Question: Question: Why when you make css shapes using the border tricks seen <URL> does it move the visual of your element out of its dom-box?
So I found these two questions while searching:
<URL>
<URL>
But I don't think that either addresses my question (though if I want to change my html structure I could probably use the answer from that first link.
Example pics to illustrate:

Which means that when I hover over the bottom half of that element it highlights the one below it.
I understand that even though I have a diamond visually the box-model says that it's still a rectangle,
Is there a way around this - with css/markup -, or do I have to go with the maping solution from the first link?
My source code incase anyone wants that:
'''
<header class="navigation">
<div class="nav">
<ul class='master_nav'>
<li><a href="#">Home</a></li>
<li><a href="#">About</a></li>
<li><a href="#" style="margin-left:-10px;">Resources</a></li>
<li><a href="#">FAQs</a></li>
</ul>
</div>
</header>
.navigation li{
height: 0;
width: 0;
margin: 10px 0;
list-style: none;
position: relative;
border: 70px solid transparent;
border-bottom: 90px solid #2B2B2B;
display: block;
}
.navigation li:after{
content: '';
position: absolute;
left: -70px; top: 90px;
width: 0;
height: 0;
border: 70px solid transparent;
border-top: 90px solid #2B2B2B;
}
.navigation li a{
height: 25px;
width: 100%;
display: inline-block;
text-decoration: none;
color: #b7b7b7;
position: absolute;
top: 75px;
left: -19px;
}
.navigation li:hover a{
color: #010101;
}
'''
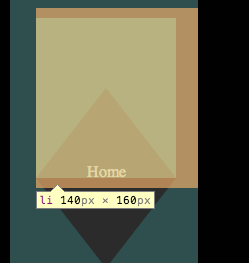
Answer: I'm not 100% sure why but you can get around it by making the '<a>' the hover target and filling the space:
'''
.navigation li a{
height:70px;
width: 80px;
display: block;
text-decoration: none;
color: #b7b7b7;
position: absolute;
top: 38px;
left: -40px;
padding-top: 40px;
text-align: center;
border: 1px solid yellow; //just to see it.
}
.navigation a:hover{
color: #010101;
}
'''
Here's a working pen <URL>
Getting it lined up perfectly might take a little trial and error but you can use the 'transform' property to rotate and skew the '<a>' to match the shape. I updated the pen.
I had to add some skew to match the shape of the diamonds, and then use a a '<span>' inside of the '<a>' to sort revert the changes. Skew messes with text so you might try to find a happy medium between the shape of your border diamonds and the shape you can make without using skew.
'''
.navigation li{
height: 0;
width: 0;
margin: 10px 0;
list-style: none;
position: relative;
border: 70px solid transparent;
border-bottom: 90px solid #2B2B2B;
display: block;
/* position fix */
top: -90px;
left: -19px;
}
.navigation li:before{
content: '';
position: absolute;
left: -70px;
top: 90px;
width: 0;
height: 0;
border: 70px solid transparent;
border-top: 90px solid #2B2B2B;
}
.navigation li a{
background-color: rgba(255, 0, 0, 0.3);
color: #B7B7B7;
display: block;
height: 68px;
left: -55px;
padding-top: 40px;
position: absolute;
text-align: center;
text-decoration: none;
top: 34px;
-webkit-transform:rotate(314deg);
transform: rotate(314deg);
width: 110px;
}
.skew li a {
/* following lines it up better but hard to 'rewind it' on the span witout the text looking a little strange */
-webkit-transform: rotate(310deg) skewX(-11deg) skewY(-2deg);
transform: rotate(310deg) skewX(-11deg) skewY(-2deg);
height: 73px;
left: -55px;
width: 112px;
}
.navigation a:hover{
background-color: rgba(0,0,255,.3);
color: #010101;
}
.navigation a > span {
display: block;
/* and reset the text*/
-webkit-transform: rotate(46deg);
transform: rotate(46deg);
}
.skew a > span {
-webkit-transform: rotate(45deg);
transform: rotate(45deg);
letter-spacing: .04em;
}
/*
lis are actually covering each other on the bottoms.
Adding this hacky bit makes the bottom of the diamond link work. Could use classes instead.
*/
.navigation li { z-index: 100; }
.navigation li + li { z-index: 90; }
.navigation li + li + li { z-index: 80; }
.navigation li + li + li + li { z-index: 70; }
'''